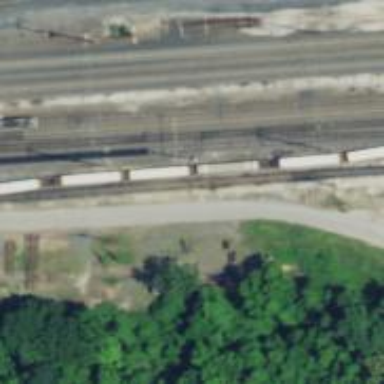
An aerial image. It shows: Railway track with contact lines for electrification.